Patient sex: F
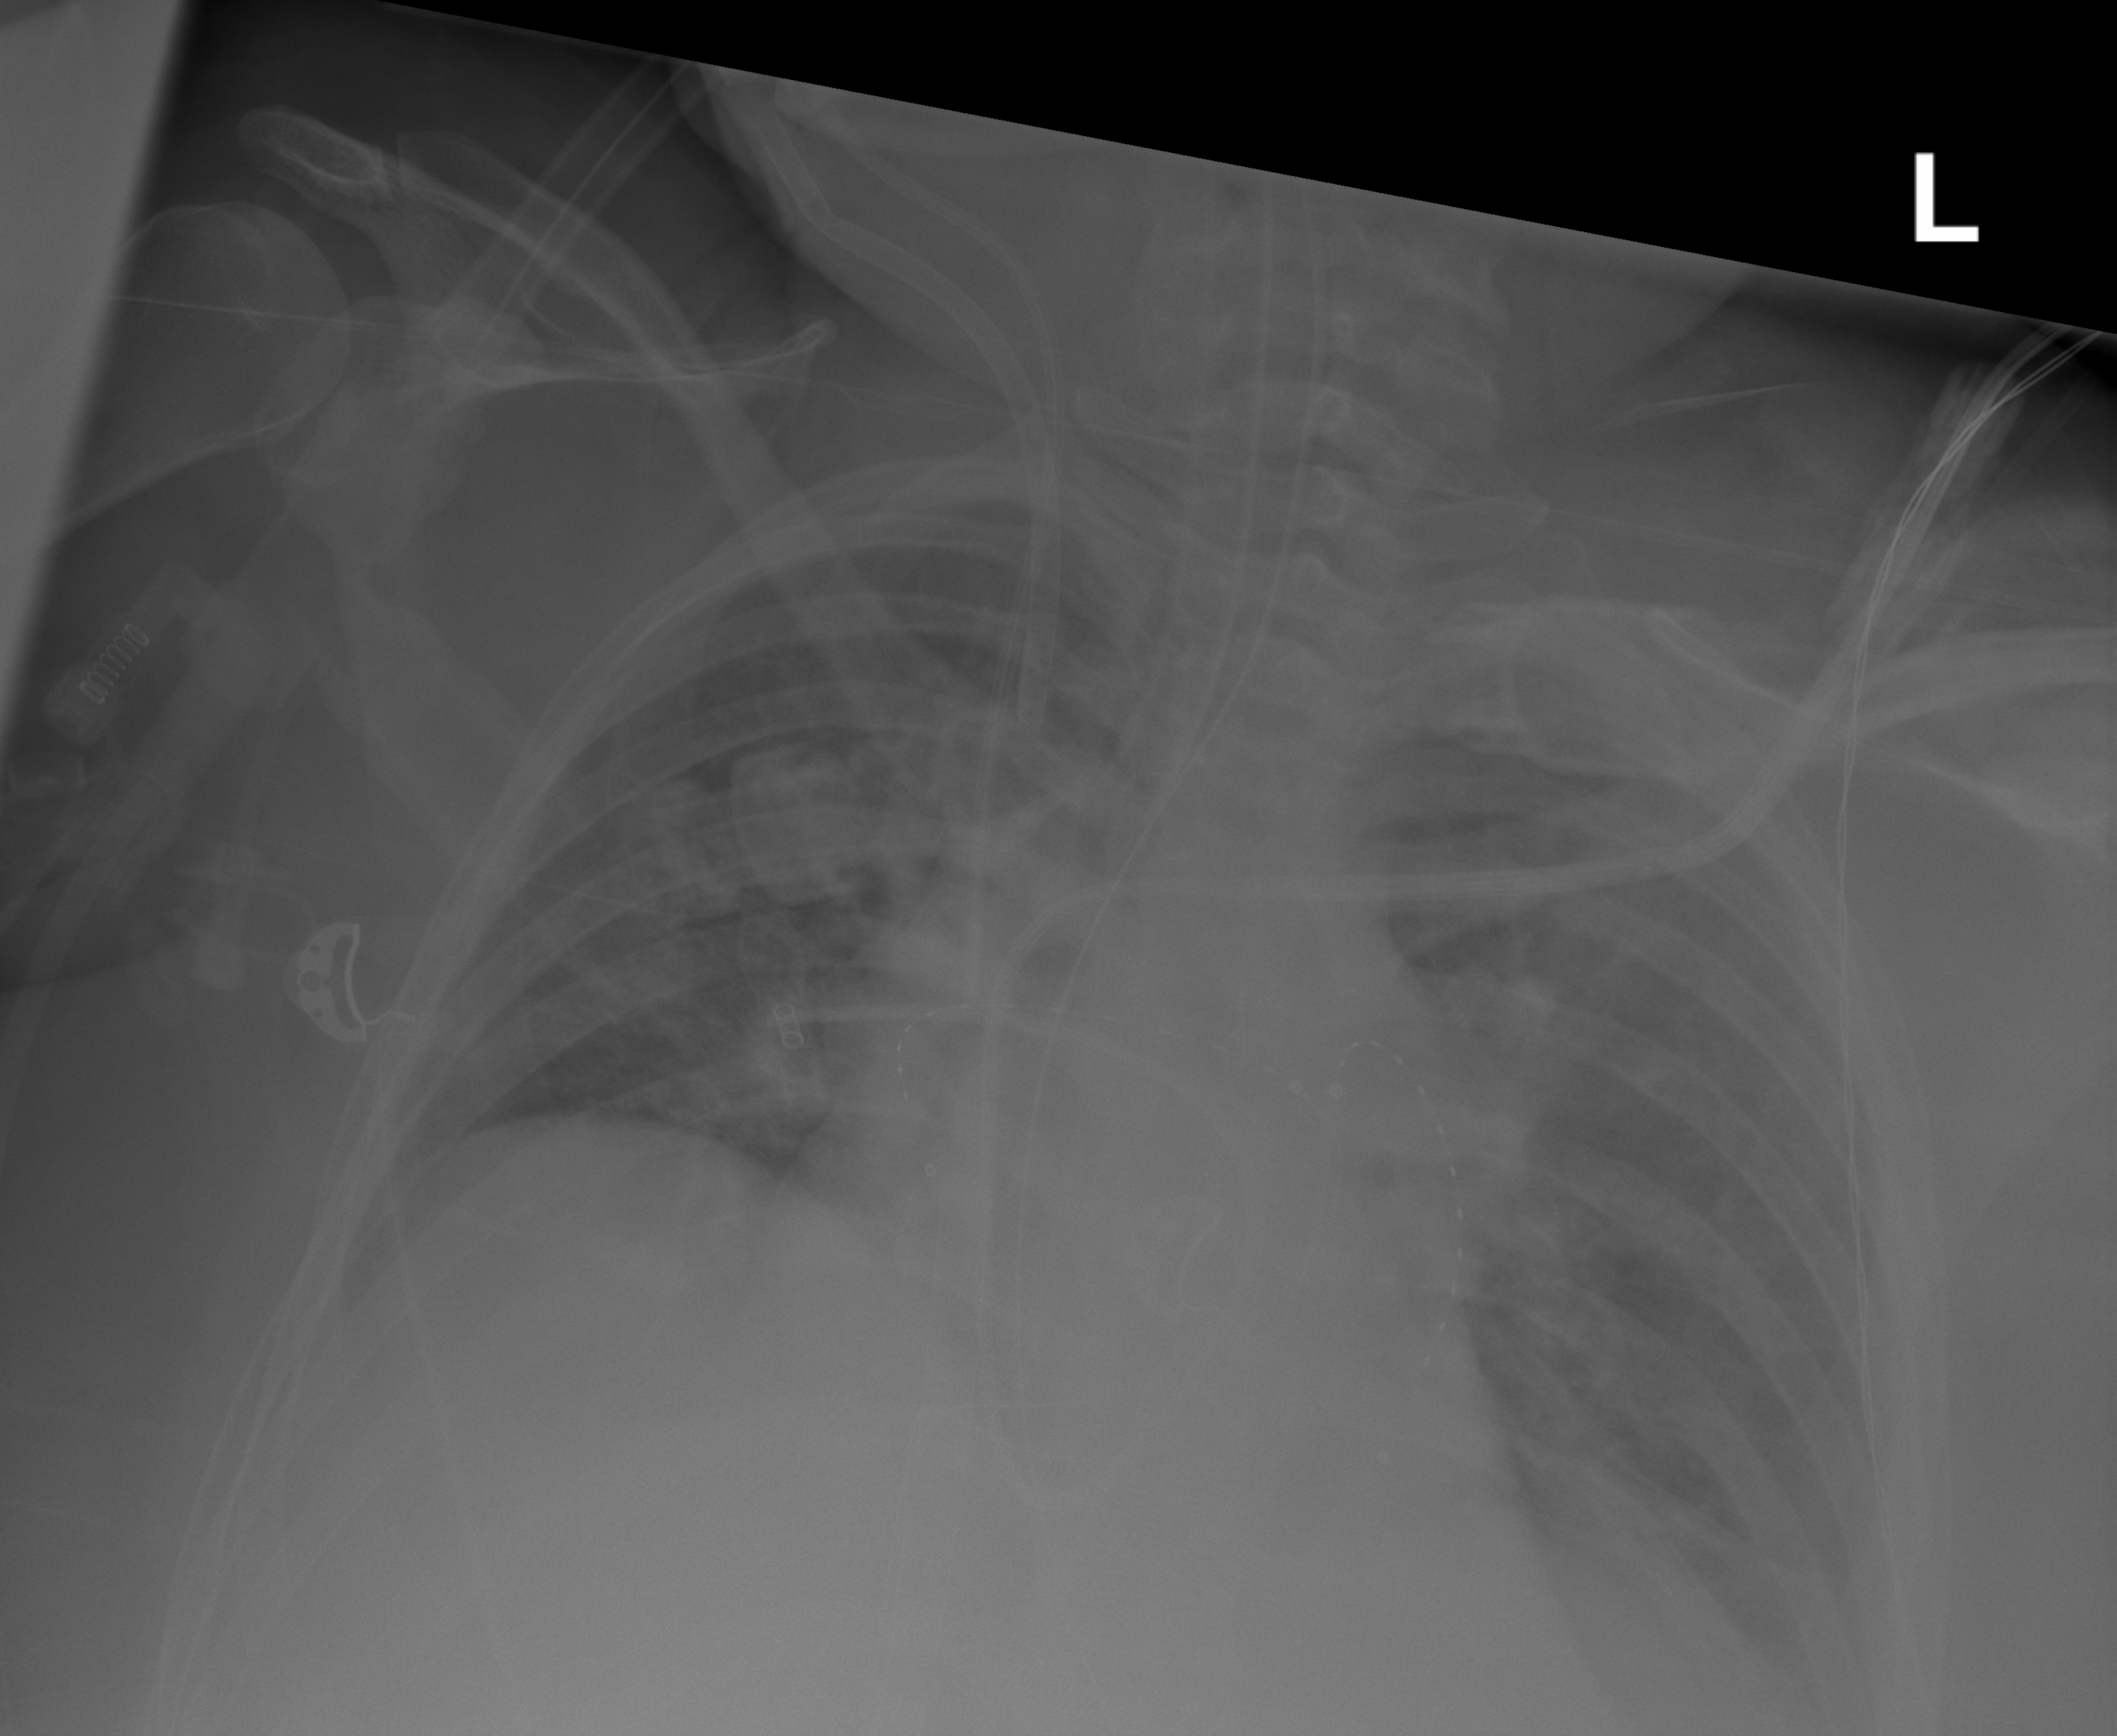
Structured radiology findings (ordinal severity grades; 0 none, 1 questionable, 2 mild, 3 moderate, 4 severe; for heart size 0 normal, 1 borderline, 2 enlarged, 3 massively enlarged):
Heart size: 2
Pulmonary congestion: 2
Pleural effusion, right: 0
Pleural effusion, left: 0
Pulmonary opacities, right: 0
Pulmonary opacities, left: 0
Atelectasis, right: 2
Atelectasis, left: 2